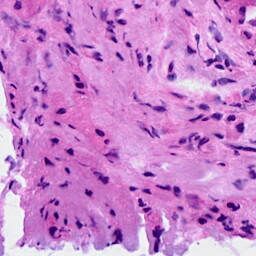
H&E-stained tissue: Breast